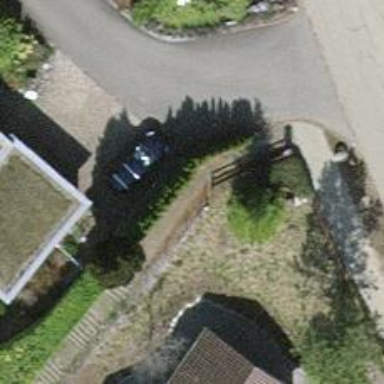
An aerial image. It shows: Footway along the road.